Interaction volume radius: 10 \u00c5
Interaction volume height: 15 \u00c5
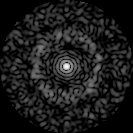
Disorder parameter: 0.809